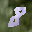
Label: 8